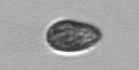
Label: Pseudochattonella_farcimen